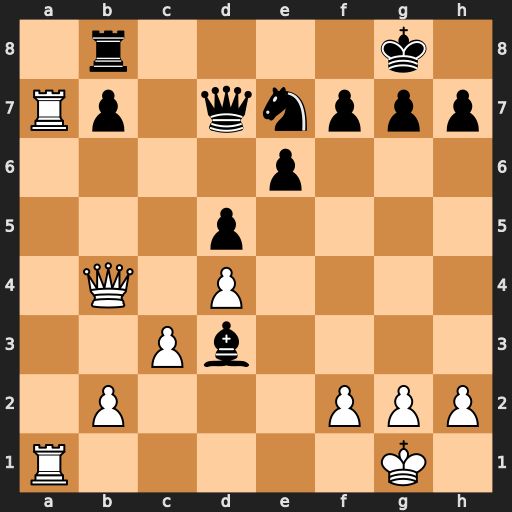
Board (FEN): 1r4k1/Rp1qnppp/4p3/3p4/1Q1P4/2Pb4/1P3PPP/R5K1
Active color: w
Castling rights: -
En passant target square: -
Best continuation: Ra8 Qc8 Rxb8 Qxb8 Qxe7